Question: I just want to check if there is any easy way to limit zooming. If I zoom beyond certain point, the axis look wired.

Is there any way to fix or limit the zooming?
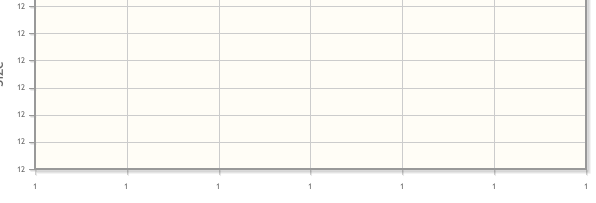
Answer: Its with the JavaScript itself we cannot control it and it will be hard to get a reference to that axises even. It's logical to render the same value the limit.